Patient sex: M
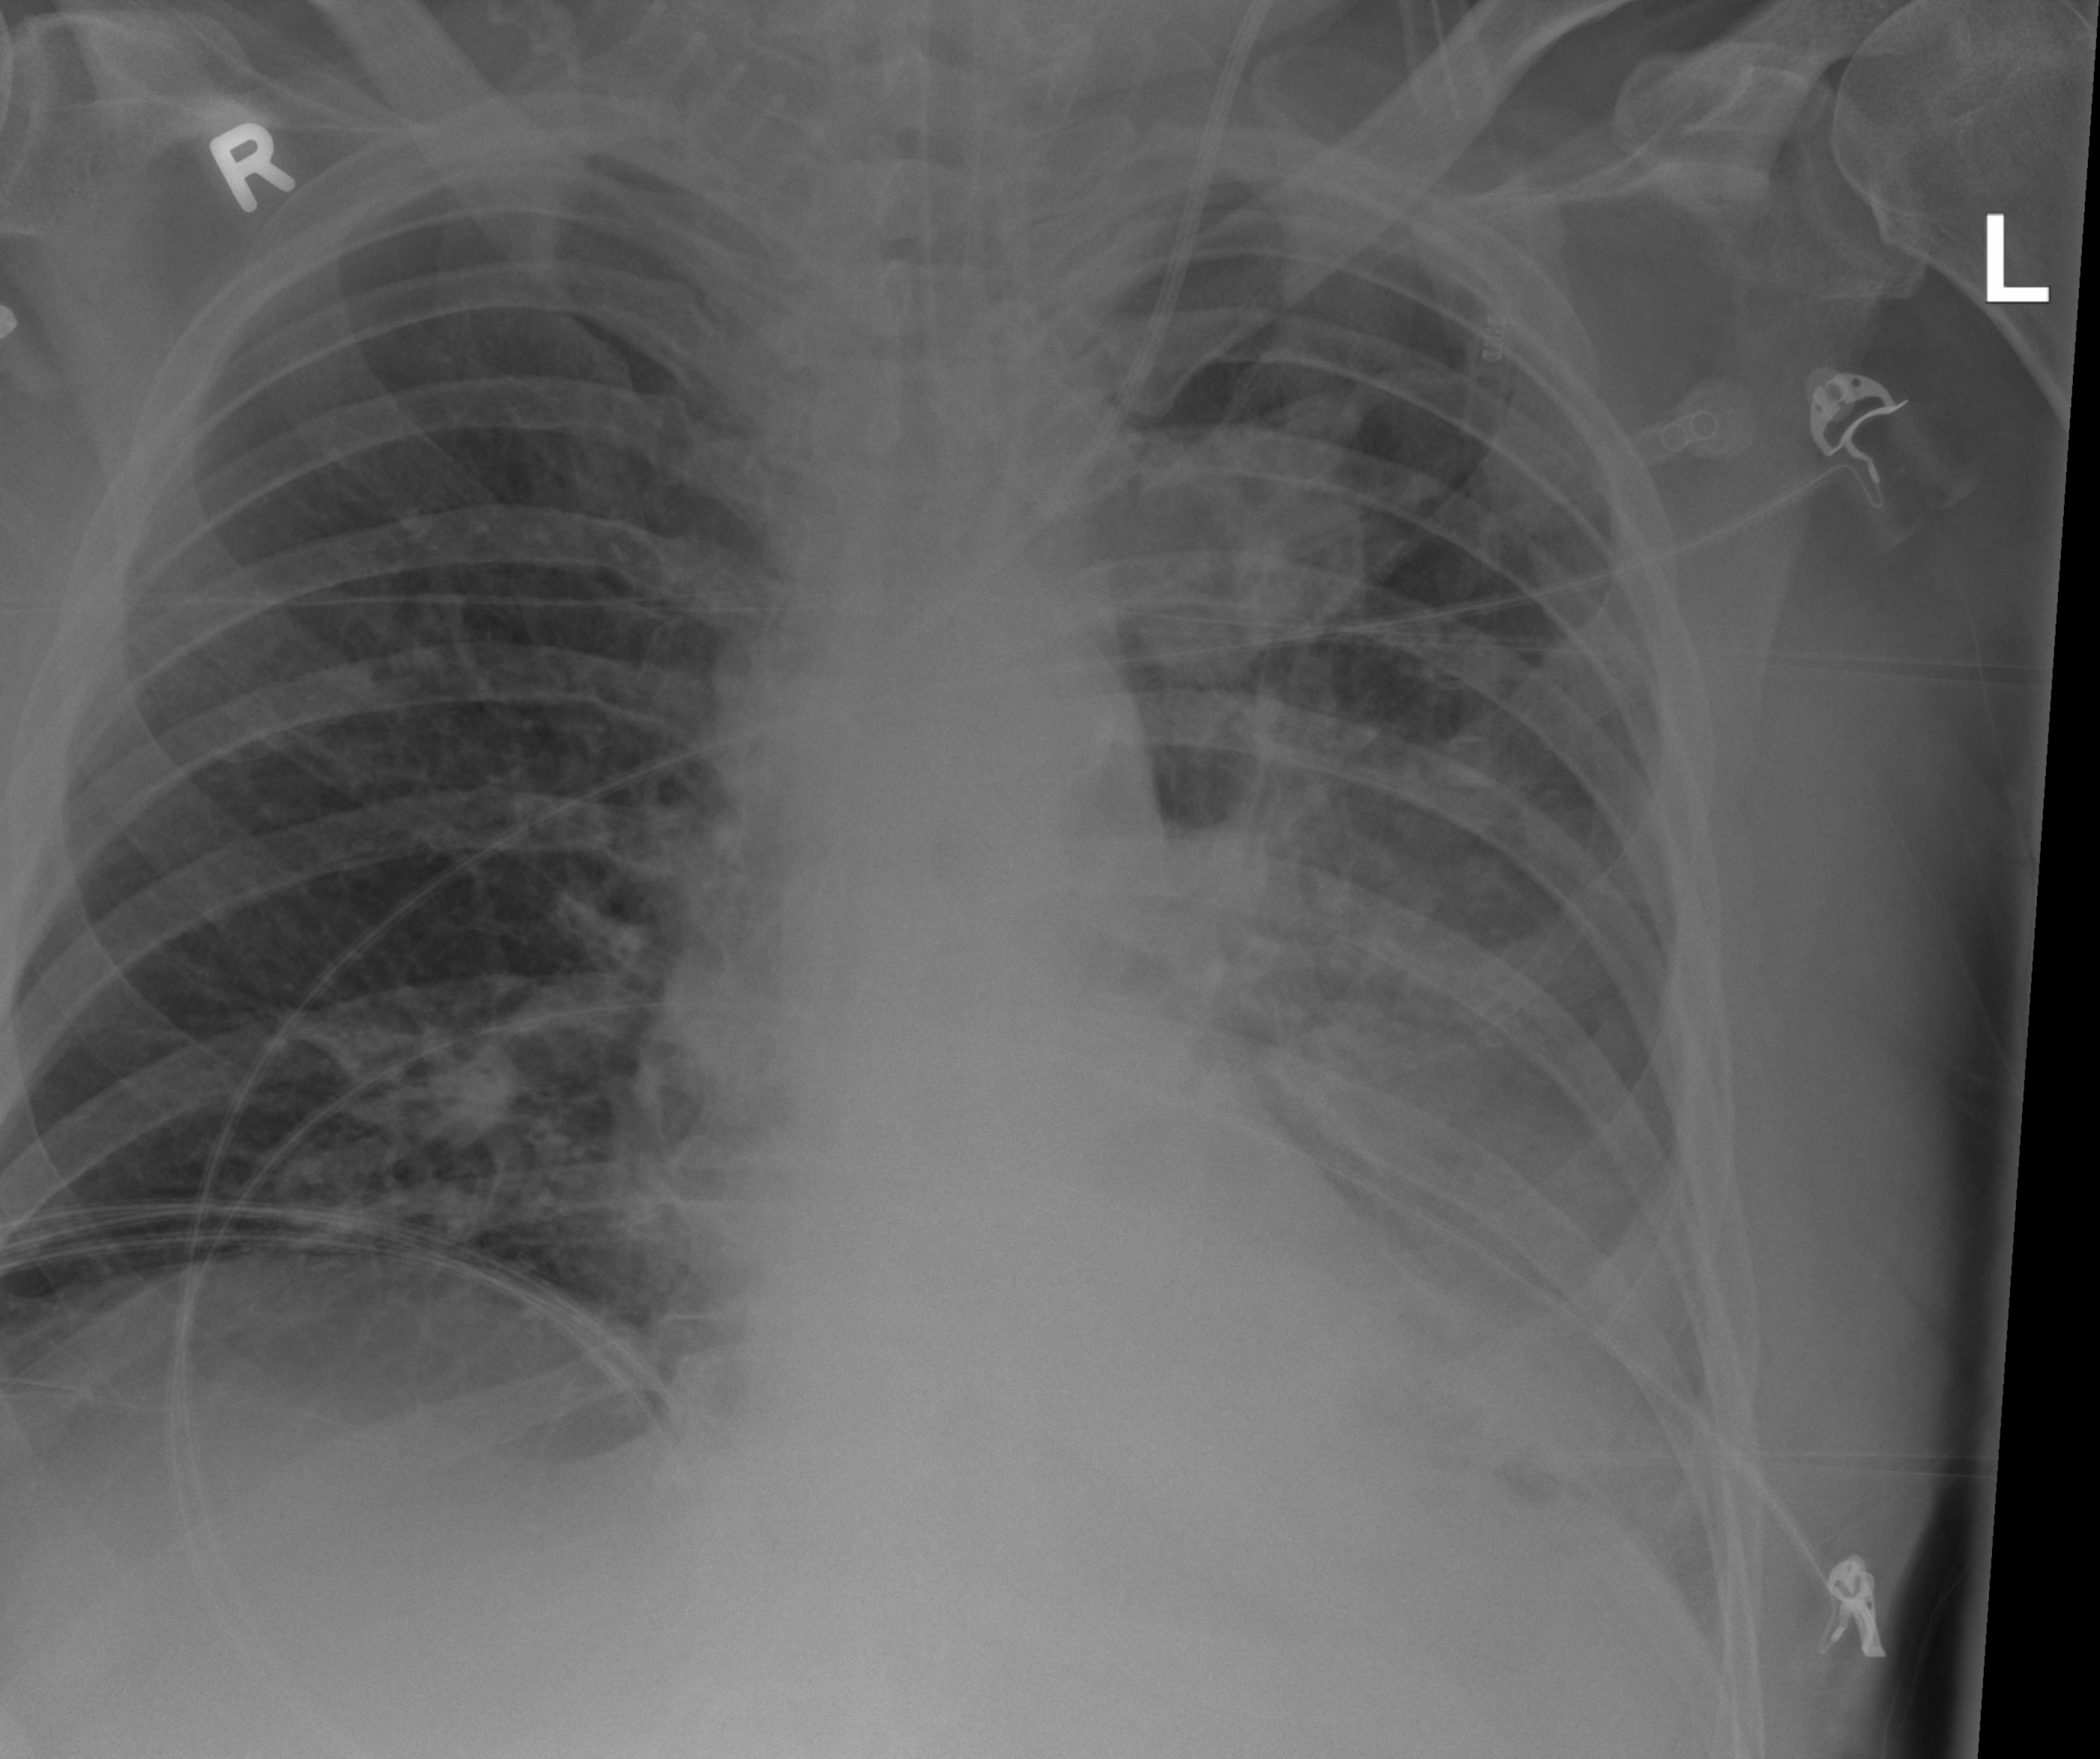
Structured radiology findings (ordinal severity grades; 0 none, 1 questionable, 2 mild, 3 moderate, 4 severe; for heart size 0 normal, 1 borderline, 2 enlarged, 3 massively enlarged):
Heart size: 2
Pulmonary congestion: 0
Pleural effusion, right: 0
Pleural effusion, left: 2
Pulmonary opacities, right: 2
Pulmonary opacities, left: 3
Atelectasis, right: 2
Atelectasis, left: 3